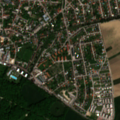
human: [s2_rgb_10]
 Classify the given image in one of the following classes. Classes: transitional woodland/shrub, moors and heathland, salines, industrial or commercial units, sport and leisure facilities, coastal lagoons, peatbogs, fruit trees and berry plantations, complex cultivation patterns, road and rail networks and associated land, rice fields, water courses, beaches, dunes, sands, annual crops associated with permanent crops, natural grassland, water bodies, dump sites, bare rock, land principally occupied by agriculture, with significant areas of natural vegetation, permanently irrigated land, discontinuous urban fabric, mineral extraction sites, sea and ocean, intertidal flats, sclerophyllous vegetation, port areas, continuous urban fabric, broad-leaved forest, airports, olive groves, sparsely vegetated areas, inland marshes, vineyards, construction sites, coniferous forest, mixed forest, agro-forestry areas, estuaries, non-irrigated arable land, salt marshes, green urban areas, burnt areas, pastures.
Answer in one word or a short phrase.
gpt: discontinuous urban fabric, green urban areas, non-irrigated arable land